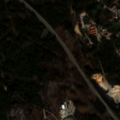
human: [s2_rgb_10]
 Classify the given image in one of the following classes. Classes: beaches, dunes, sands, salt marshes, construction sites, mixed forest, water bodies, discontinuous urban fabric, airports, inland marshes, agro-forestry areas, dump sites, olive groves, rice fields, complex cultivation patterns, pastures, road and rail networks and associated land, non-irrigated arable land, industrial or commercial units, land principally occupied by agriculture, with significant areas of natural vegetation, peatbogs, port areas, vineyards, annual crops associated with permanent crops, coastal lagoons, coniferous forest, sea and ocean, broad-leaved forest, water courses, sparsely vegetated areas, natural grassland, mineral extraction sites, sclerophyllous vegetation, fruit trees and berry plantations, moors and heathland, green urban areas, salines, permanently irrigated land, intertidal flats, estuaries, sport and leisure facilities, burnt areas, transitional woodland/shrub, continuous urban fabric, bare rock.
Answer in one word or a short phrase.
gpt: discontinuous urban fabric, mineral extraction sites, mixed forest